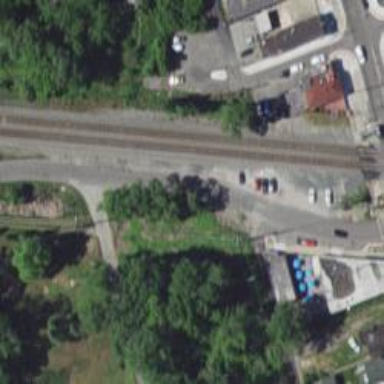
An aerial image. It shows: Railway service station.